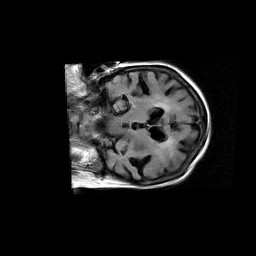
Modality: FLAIR
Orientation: coronal
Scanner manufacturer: ge
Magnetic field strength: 1.5 T
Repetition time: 9 s
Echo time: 0.1194 s